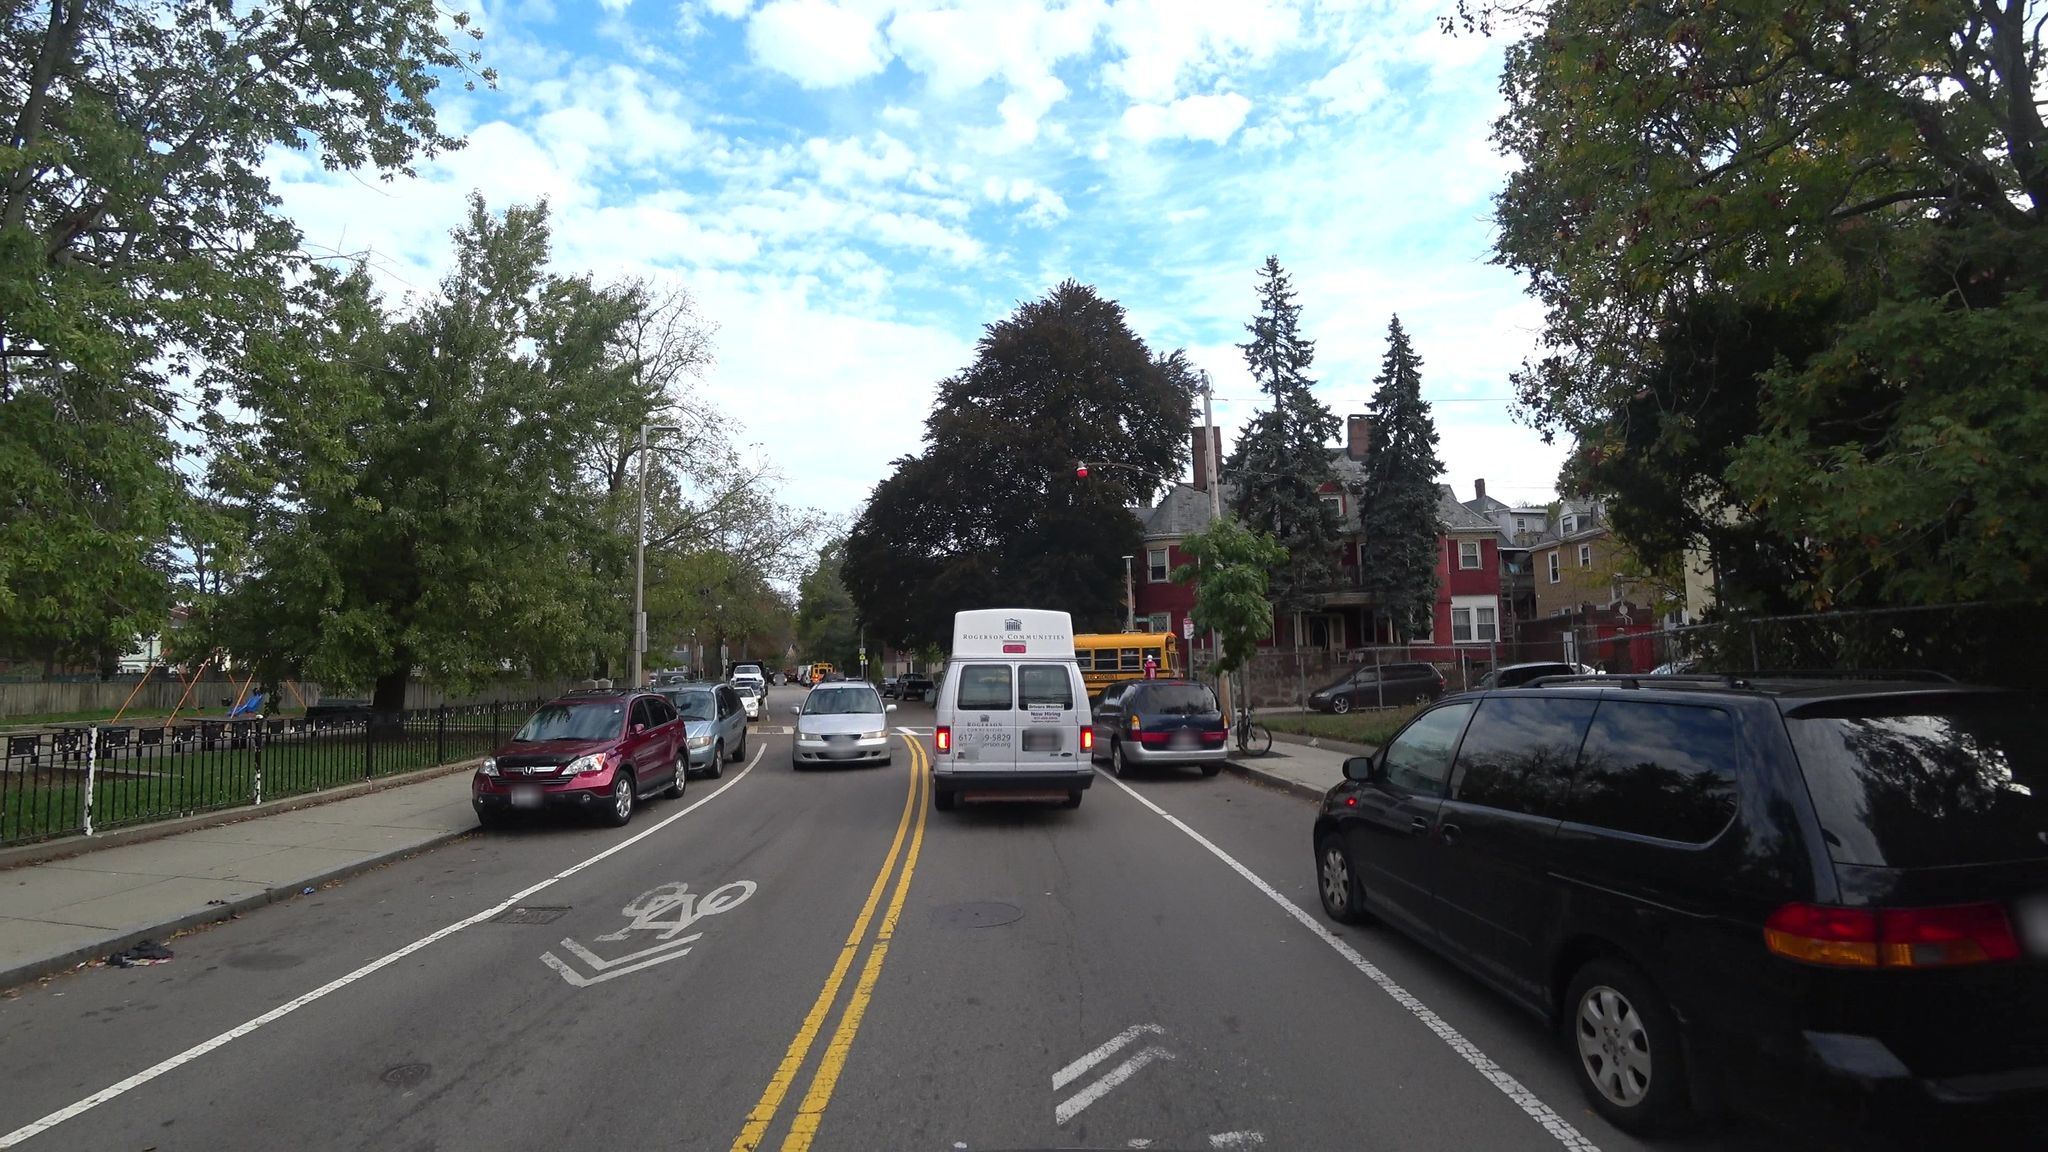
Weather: cloudy
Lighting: day
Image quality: good
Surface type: cycling surface
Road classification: tertiary
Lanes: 2
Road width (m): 18.0
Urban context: urban centre
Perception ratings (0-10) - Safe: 8.73, Lively: 6.7, Beautiful: 9, Boring: 3.11, Depressing: 0.97, Wealthy: 8.39